Frequency: 55000
Velocity: 0,1705
Power: 20,3
Pulse duration: 0,0000001
Pass count: 1
Magnification: 10
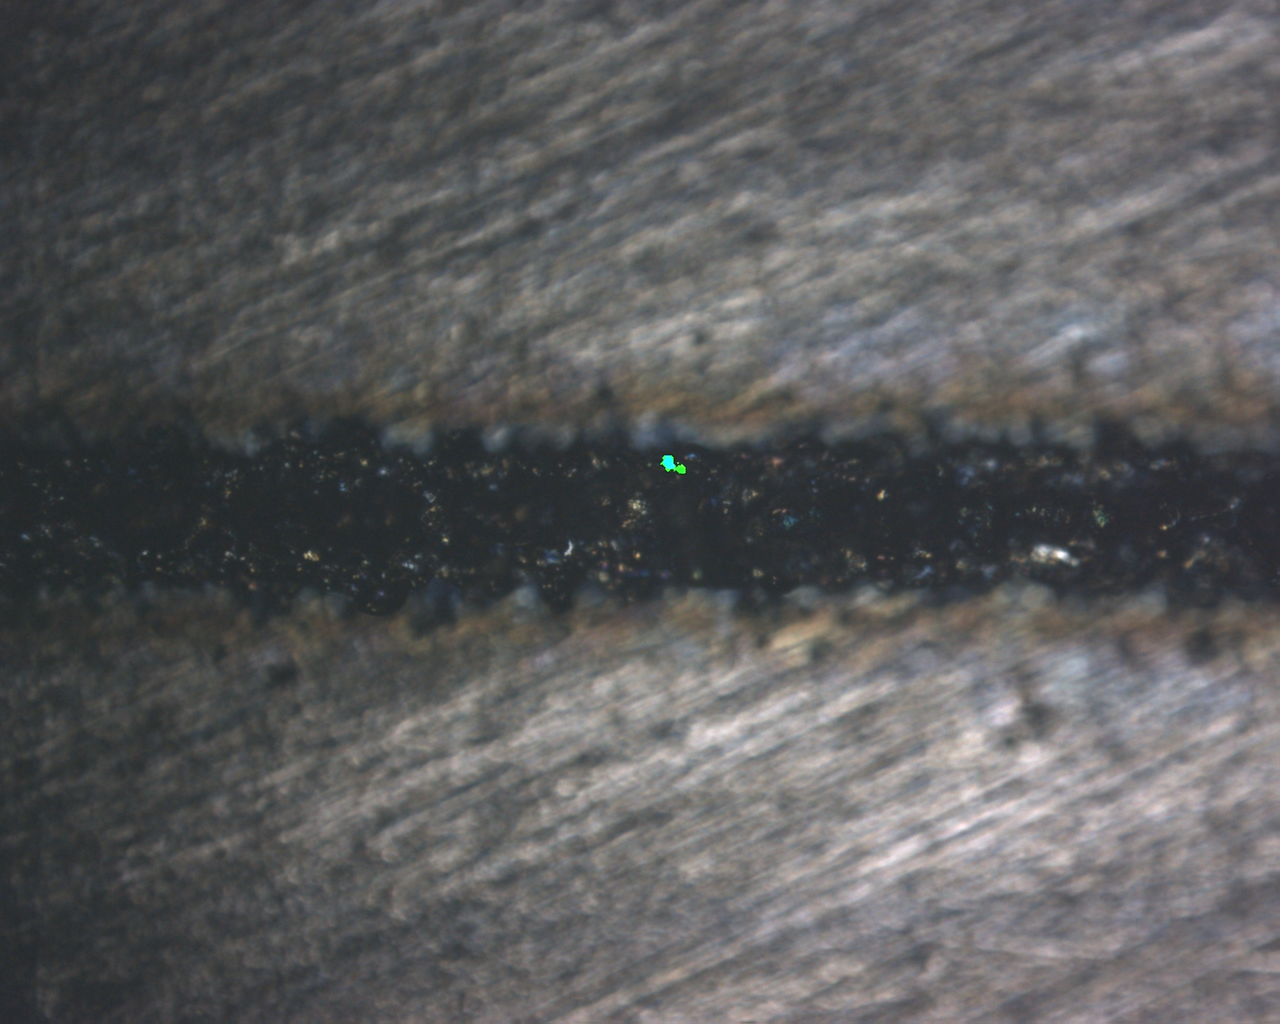
Measured width: 144.17
Other width: 61.161